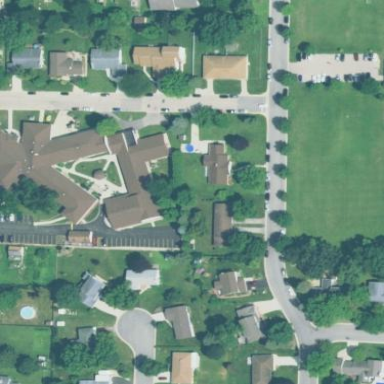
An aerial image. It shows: Nursing home building.